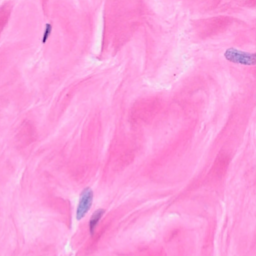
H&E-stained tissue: Breast